Question: I tried <URL> Java Tip, but was unsuccessful. And by unsuccessful, I mean that the response I read back was the same exact page.
Here's a partial screenshot of the initial page -

As you can see, I'm trying to fill out the and fields. This will allow me to access other pages of interest. If it helps, here's a snippet of the tag -
'''
<form method="post" action="platform.cgi">
'''
From the attribute, I surmised that on a , it would execute the script. Is this correct? Also, as for the button, it invokes a method (i.e. 'loginValidate()') -
'''
<input type="submit" value="Login" name="umi.loginAuth" class="b0" title="Login" onclick="return loginValidate ()">
'''
Also, here's a snippet of the two text fields, if that helps as well -
'''
<input type="text" name="web0x120010" id="txtUserName" size="26" class="txtbox" maxlength="31">
<input type="password" name="web0x120011" id="txtPwd" size="26" class="txtbox" maxlength="64">
'''
When I filled out the as in the example, I used 'txtUserName' and 'txtPwd', but that did not work. Any ideas or other resources that may help me?
If this isn't clear enough, please let me know - Thanks!
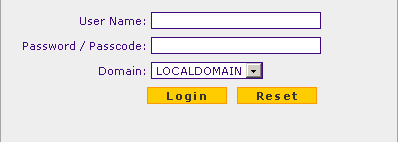
Answer: Post with the names ('web0x120010' and 'web0x120011'), not the ids of the input boxes and post the 'umi.loginAuth=Login' key-value pair too. If it doesn't help, install the HttpFox Firefox extension and record a normal login request and check the post parameters in the log.
According to <URL>, you should take care about cookies too.